已知双曲线 \( C:\frac{x^2}{a^2}-\frac{y^2}{b^2}=1(a>0,b>0) \) 的左顶点 \( A \) 在直线 \( l:x-y+2=0 \) 上，\( C \) 的左焦点为 \( F \)，点 \( B(0,-2\sqrt{2}) \)，\( FB \perp l \)。\( M \) 为 \( C \) 的右支上一动点。
(1) 求双曲线 \( C \) 的渐近线方程；
(2) 过点 \( F \) 且斜率为 \( \sqrt{3} \) 的直线与 \( C \) 的左支交于 \( D \)，\( E \) 两点，求 \( \triangle DEM \) 的面积的最小值；
(3) 设 \( N \) 为 \( C \) 的左支上与 \( A \) 不重合的一动点，若直线 \( l \) 平分 \( \angle MAN \)，证明：直线 \( MN \) 恒过定点。
【解答】
【答案】(1) \( x \pm y = 0 \)；
\[
\frac{0 - (-2\sqrt{2})}{0 - (-c)} = -1,
\]
解得 \( c = 2\sqrt{2} \)，而 \( a = 2 \)，因此 \( b^2 = c^2 - a^2 = 4 \)，双曲线 \( C \) 的方程为 \( \frac{x^2}{4} - \frac{y^2}{4} = 1 \)，
所以双曲线 \( C \) 的渐近线方程为 \( x \pm y = 0 \)。
(2) 由 (1) 知，\( F(-2\sqrt{2},0) \)，直线 \( DE \) 的方程为 \( y = \sqrt{3}(x + 2\sqrt{2}) \)，
由
\[
\begin{cases}
y = \sqrt{3}(x + 2\sqrt{2}) \\
x^2 - y^2 = 4
\end{cases}
\]
消去 \( y \) 得 \( x^2 + 6\sqrt{2}x + 14 = 0 \)，解得 \( x = -3\sqrt{2} \pm 2 \)，
则 \( |DE| = \sqrt{1 + (\sqrt{3})^2} \cdot |-3\sqrt{2} + 2 - (-3\sqrt{2} - 2)| = 8 \)，
\( \triangle DEM \) 的面积最小，当且仅当点 \( M \) 到直线 \( DE \) 的距离最小，
平移直线 \( DE \) 与双曲线 \( C \) 的右支相切的切点 \( M_0 \) 到直线 \( DE \) 的距离最小，
设切线方程为 \( y = \sqrt{3}x + m \)，由
\[
\begin{cases}
y = \sqrt{3}x + m \\
x^2 - y^2 = 4
\end{cases}
\]
消去 \( y \) 得 \( 2x^2 + 2\sqrt{3}mx + m^2 + 4 = 0 \)，
\( \Delta = 12m^2 - 8(m^2 + 4) = 0 \)，解得 \( m = \pm 2\sqrt{2} \)，
当 \( m = 2\sqrt{2} \) 时，直线 \( DE \) 与双曲线 \( C \) 的左支相切，不符合题意，因此 \( m = -2\sqrt{2} \)，
因此点 \( M_0 \) 到直线 \( DE \) 的距离为点 \( (0,-2\sqrt{2}) \) 到直线 \( DE \) 的距离 \( d = \frac{2\sqrt{6} + 2\sqrt{2}}{2} = \sqrt{6} + \sqrt{2} \)，
所以求 \( \triangle DEM \) 的面积的最小值为 \( S = \frac{1}{2}|DE| \cdot d = 4(\sqrt{6} + \sqrt{2}) \)。
(3) 依题意，直线 \( MN \) 斜率存在，设其方程为 \( y = kx + t \)，\( M(x_1,y_1) \)，\( N(x_2,y_2) \)，
由 \( N \) 为双曲线 \( C \) 的左支上与 \( A \) 不重合的点，得 \( t \neq 2k \)，
设点 \( M \) 关于直线 \( l:x - y + 2 = 0 \) 对称点为 \( M'(x_0,y_0) \)，则
\[
\begin{cases}
\frac{x_0 + x_1}{2} - \frac{y_0 + y_1}{2} + 2 = 0 \\
\frac{y_0 - y_1}{x_0 - x_1} = -1
\end{cases},
\]
解得 \( x_0 = y_1 - 2 \)，\( y_0 = x_1 + 2 \)，由直线 \( l \) 平分 \( \angle MAN \)，得 \( M'(y_1 - 2,x_1 + 2) \) 在直线 \( AN \) 上，
而 \( \overrightarrow{AN} = (x_2 + 2,y_2) \)，\( \overrightarrow{AM'} = (y_1,x_1 + 2) \)，则 \( y_1y_2 - (x_1 + 2)(x_2 + 2) = 0 \)，
即 \( (kx_1 + t)(kx_2 + t) - (x_1 + 2)(x_2 + 2) = 0 \)，整理得 \( (k^2 - 1)x_1x_2 + (kt - 2)(x_1 + x_2) + t^2 - 4 = 0 \)，
由
\[
\begin{cases}
y = kx + t \\
x^2 - y^2 = 4
\end{cases}
\]
消去 \( y \) 得 \( (k^2 - 1)x^2 + 2ktx + t^2 + 4 = 0 \)，
\[
\begin{cases}
k^2 - 1 < 0 \\
\Delta = 4(t^2 + 4 - 4k^2) > 0
\end{cases},
\]
\( x_1 + x_2 = \frac{-2kt}{k^2 - 1} \)，\( x_1x_2 = \frac{t^2 + 4}{k^2 - 1} \)，因此\[(k^2 - 1)\frac{t^2 + 4}{k^2 - 1} + (kt - 2)\frac{-2kt}{k^2 - 1} + t^2 - 4 = 0,\]
整理得 \( t(t - 2k) = 0 \)，而 \( t \neq 2k \)，解得 \( t = 0 \)，直线 \( MN \)：\( y = kx \) 过定点 \( (0,0) \)，
所以直线 \( MN \) 恒过定点 \( (0,0) \)。

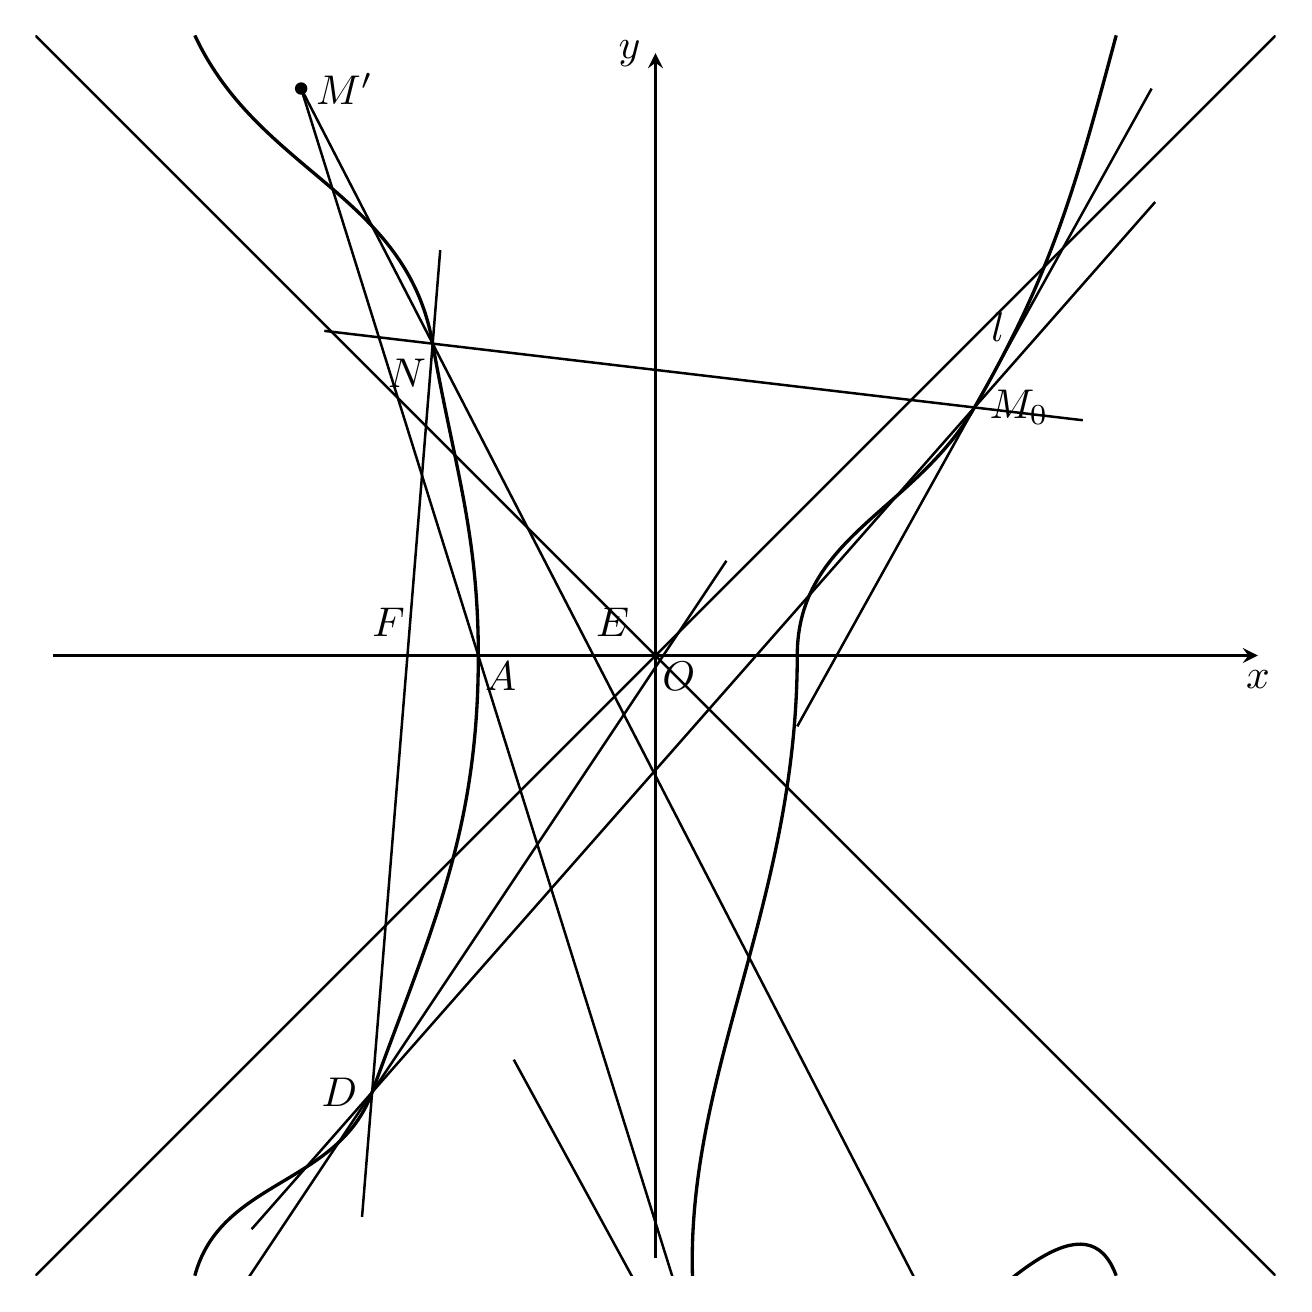